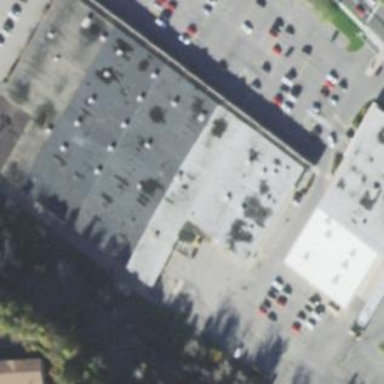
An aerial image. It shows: Retail building.